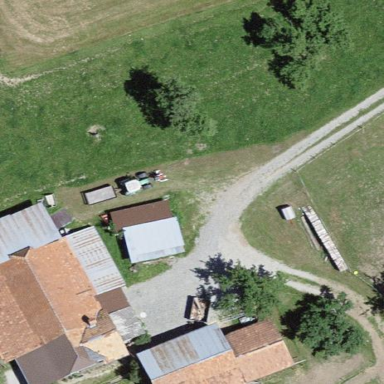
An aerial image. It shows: Farm building with half-hipped roof shape.